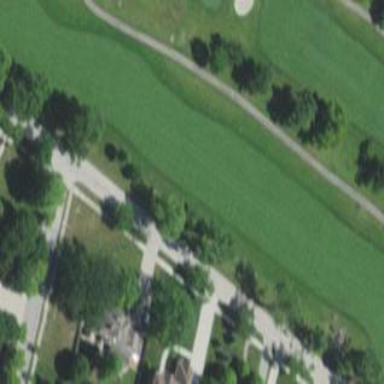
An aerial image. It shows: Grassy area designated as golf fairway.